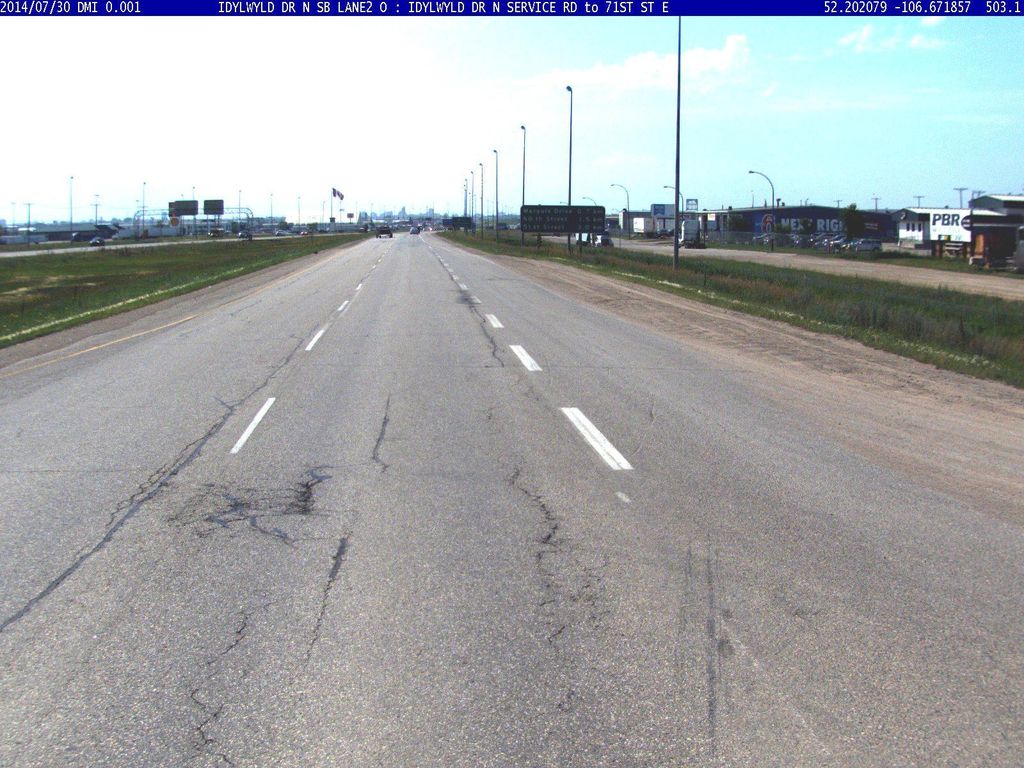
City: saskatoon